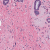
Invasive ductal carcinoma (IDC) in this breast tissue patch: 0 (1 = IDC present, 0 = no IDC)